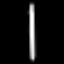
Label: pencil